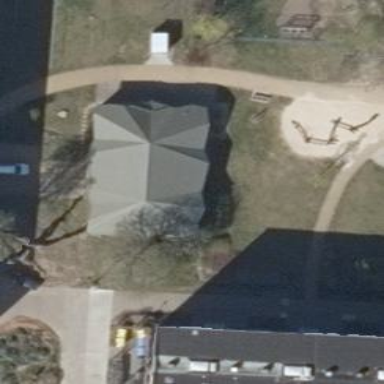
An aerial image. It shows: Retail building with pyramidal roof design.